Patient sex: M
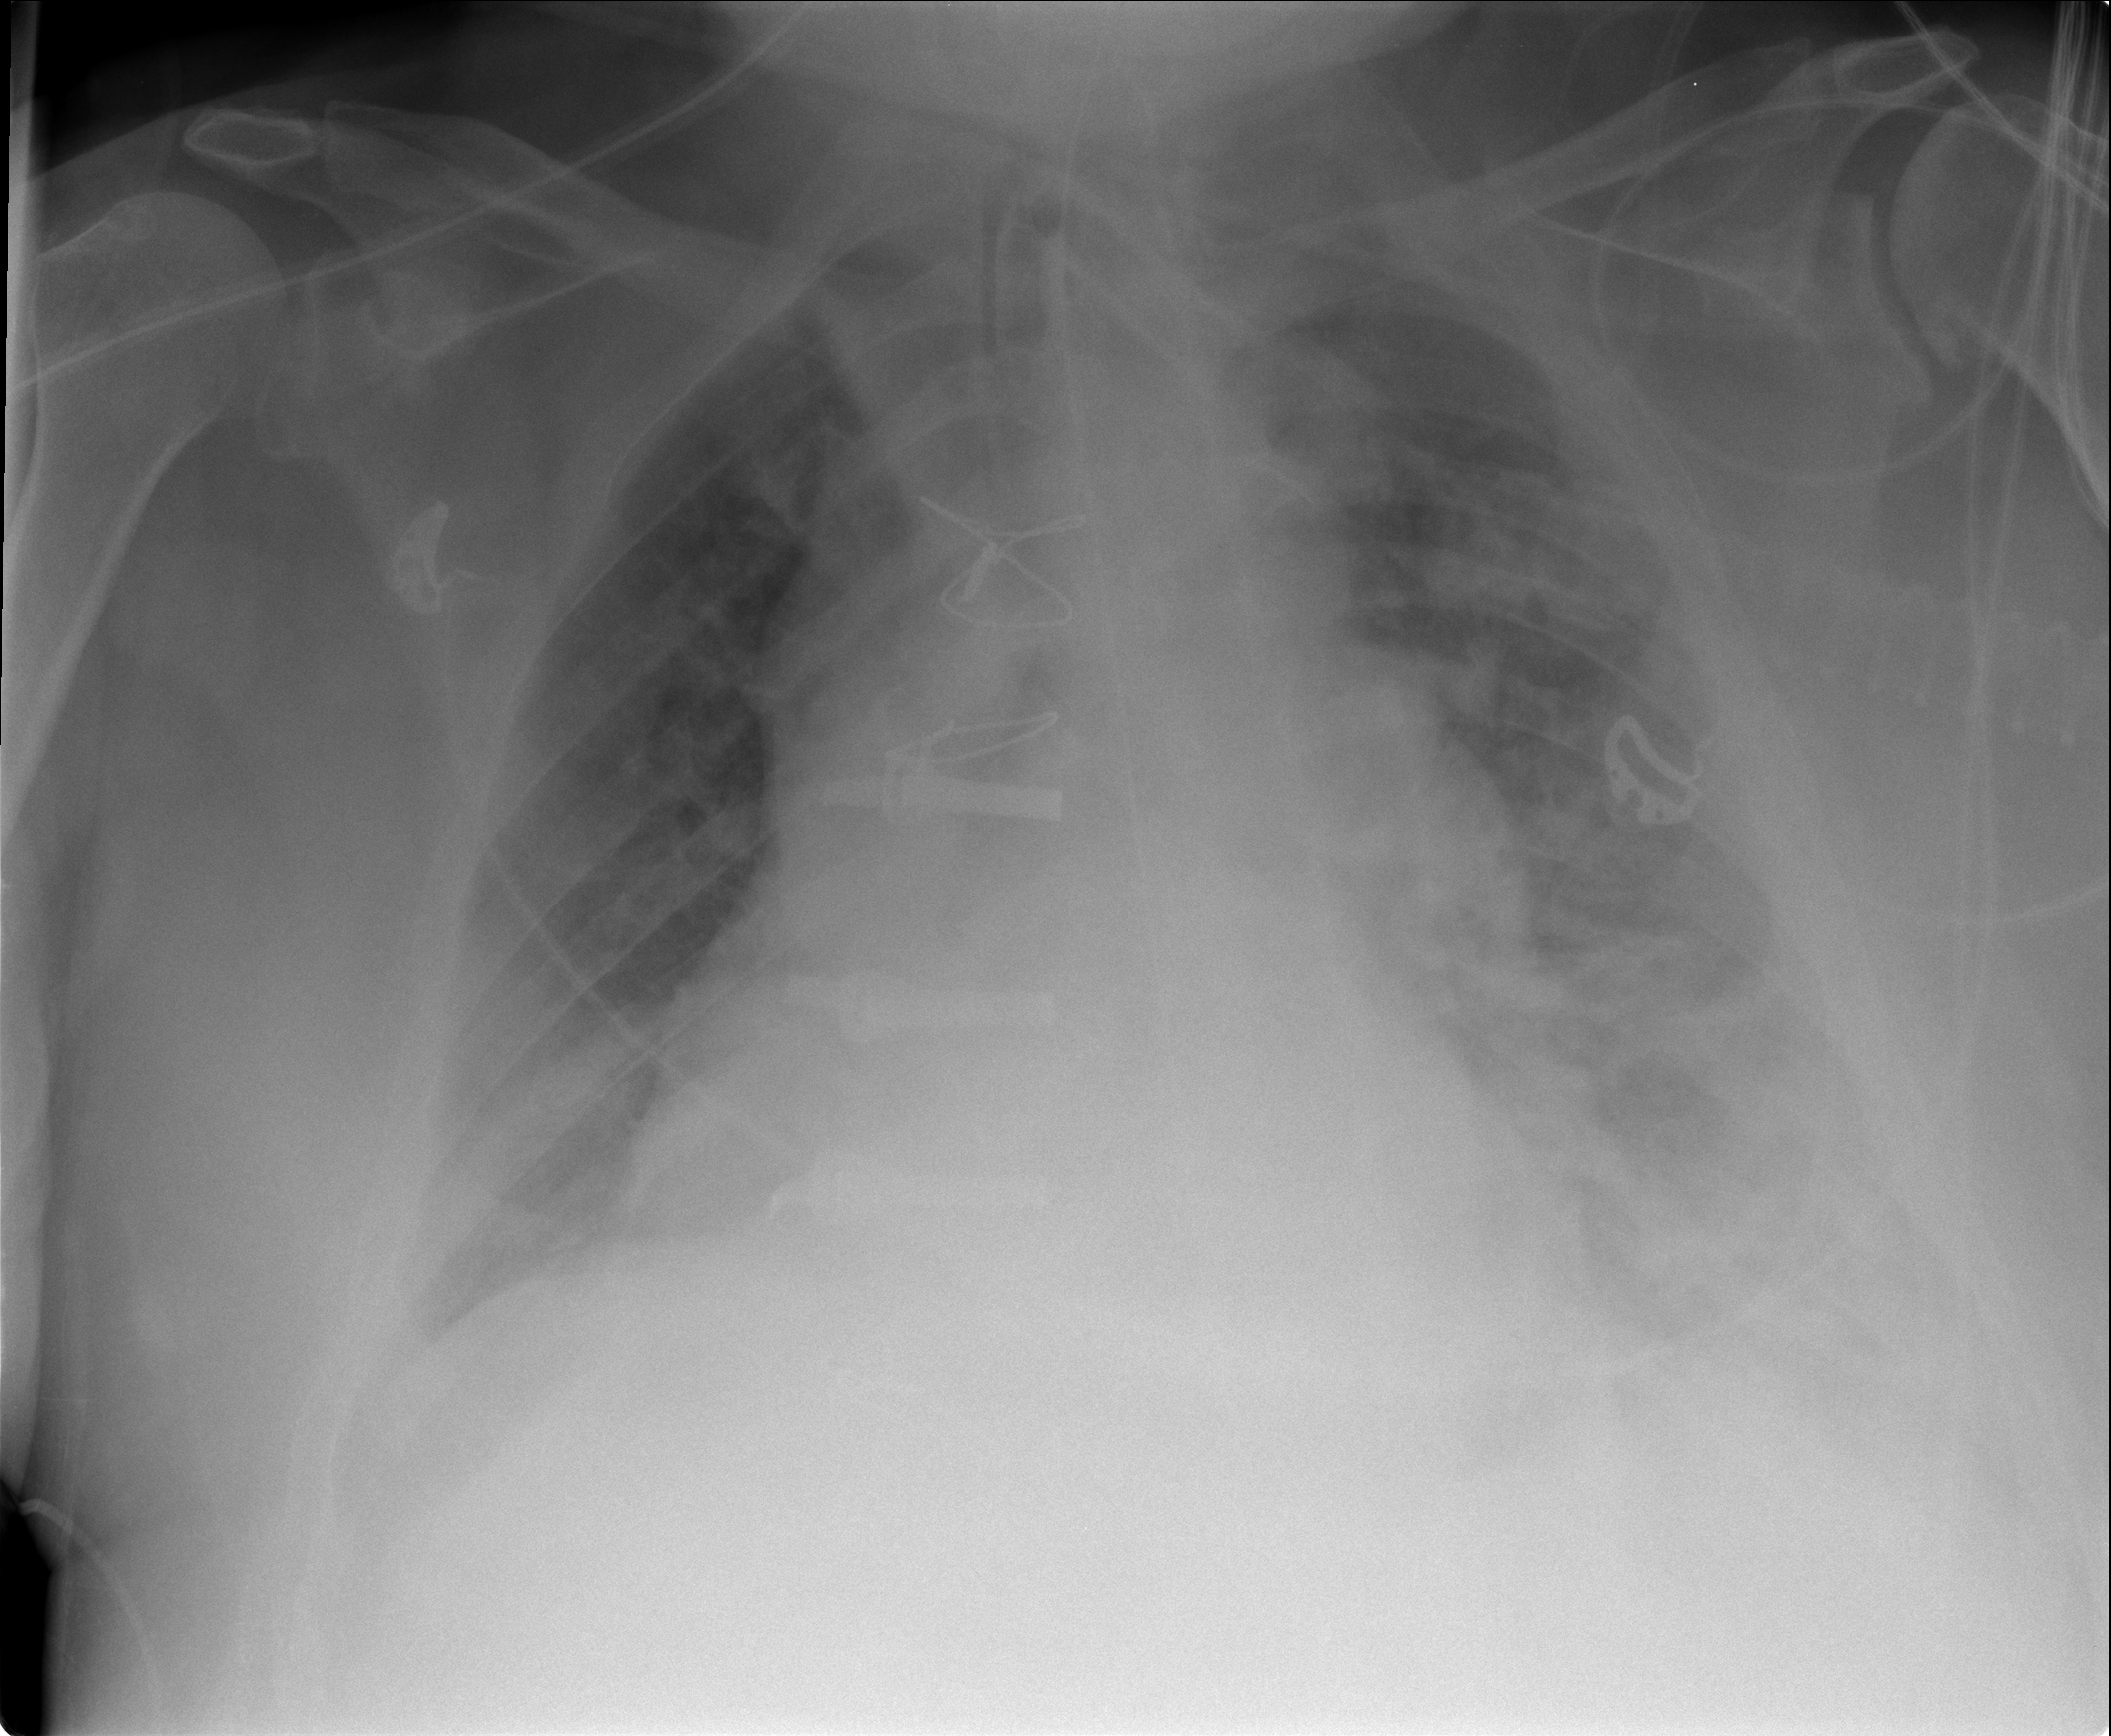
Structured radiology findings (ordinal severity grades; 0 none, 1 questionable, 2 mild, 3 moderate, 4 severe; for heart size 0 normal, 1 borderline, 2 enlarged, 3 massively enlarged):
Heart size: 2
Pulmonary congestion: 2
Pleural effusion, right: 2
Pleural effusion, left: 2
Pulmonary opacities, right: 2
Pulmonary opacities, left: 3
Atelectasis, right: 2
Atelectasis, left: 2